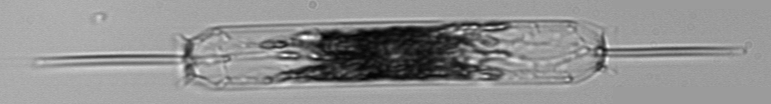
Label: Ditylum_brightwellii